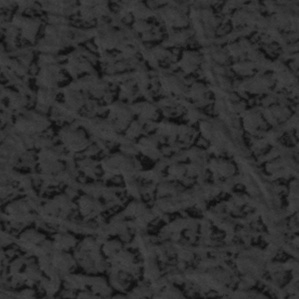
Label: frost